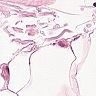
Metastatic tissue present: no